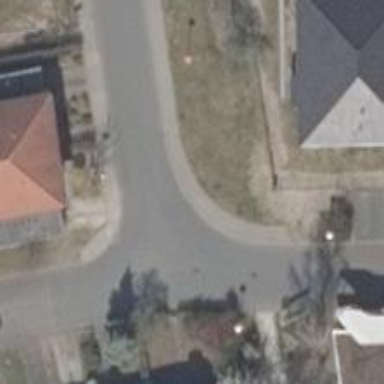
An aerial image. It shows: Asphalt road in living street.